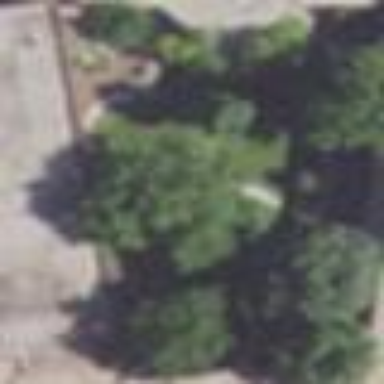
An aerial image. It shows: Courtyard that is man-made.